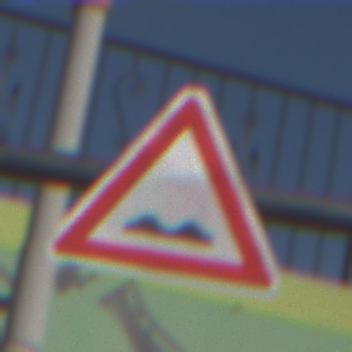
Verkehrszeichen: UnebeneFahrbahn
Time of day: MorningAfternoon
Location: Outdoor (Special)
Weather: PartlyCloudy
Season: NotSpecified
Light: Natural